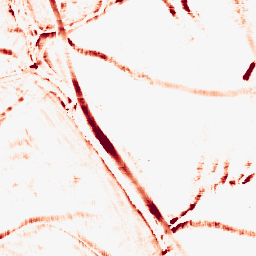
Category: morphological
Decomposition family: morphological_square
Decomposition parameters: operation: opening
size: 10
Upsampling method: sinc_blackman
Upsampling parameters: scale: 2
kernel_size: 16
Upsampling scale: 2